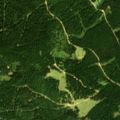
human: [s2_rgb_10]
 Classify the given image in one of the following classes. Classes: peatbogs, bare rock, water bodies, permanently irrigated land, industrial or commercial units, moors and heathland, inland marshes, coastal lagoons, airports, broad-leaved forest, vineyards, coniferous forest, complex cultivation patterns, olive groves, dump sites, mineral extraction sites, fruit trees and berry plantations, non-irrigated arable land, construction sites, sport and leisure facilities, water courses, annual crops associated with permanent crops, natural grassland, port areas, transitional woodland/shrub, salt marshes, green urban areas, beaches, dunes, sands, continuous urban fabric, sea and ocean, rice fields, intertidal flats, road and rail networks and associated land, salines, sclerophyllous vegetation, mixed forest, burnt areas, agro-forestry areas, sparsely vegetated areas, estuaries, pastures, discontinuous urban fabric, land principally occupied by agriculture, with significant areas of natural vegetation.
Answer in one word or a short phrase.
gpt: coniferous forest